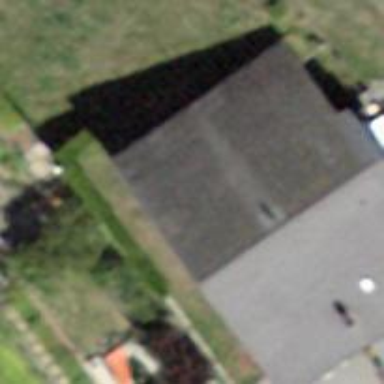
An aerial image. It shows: Simple and straightforward house.